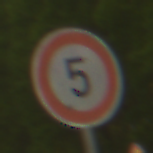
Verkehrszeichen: Geschwindigkeit5
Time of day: SunriseSunset
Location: Outdoor (RoadRail)
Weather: Clear
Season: NotSpecified
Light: Natural